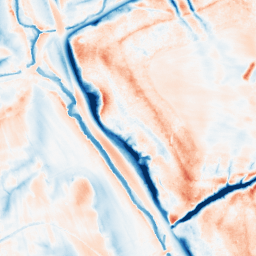
Category: classical
Decomposition family: gaussian_anisotropic
Decomposition parameters: sigma_x: 10
sigma_y: 5
Upsampling method: edge_directed
Upsampling parameters: scale: 2
Upsampling scale: 2